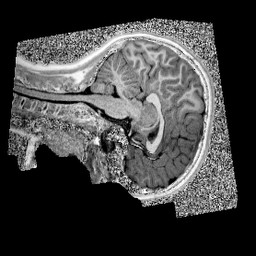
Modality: UNIT1
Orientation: sagittal
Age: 11
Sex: female
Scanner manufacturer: siemens
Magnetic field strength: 3 T
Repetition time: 4 s
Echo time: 0.00299 s